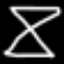
Label: hourglass